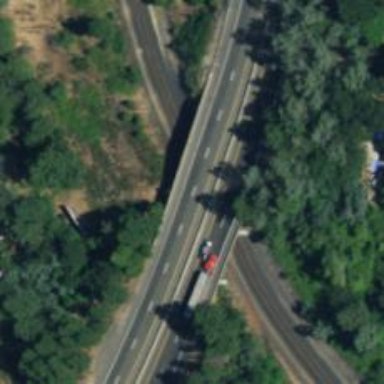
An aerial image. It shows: Motorway bridge.